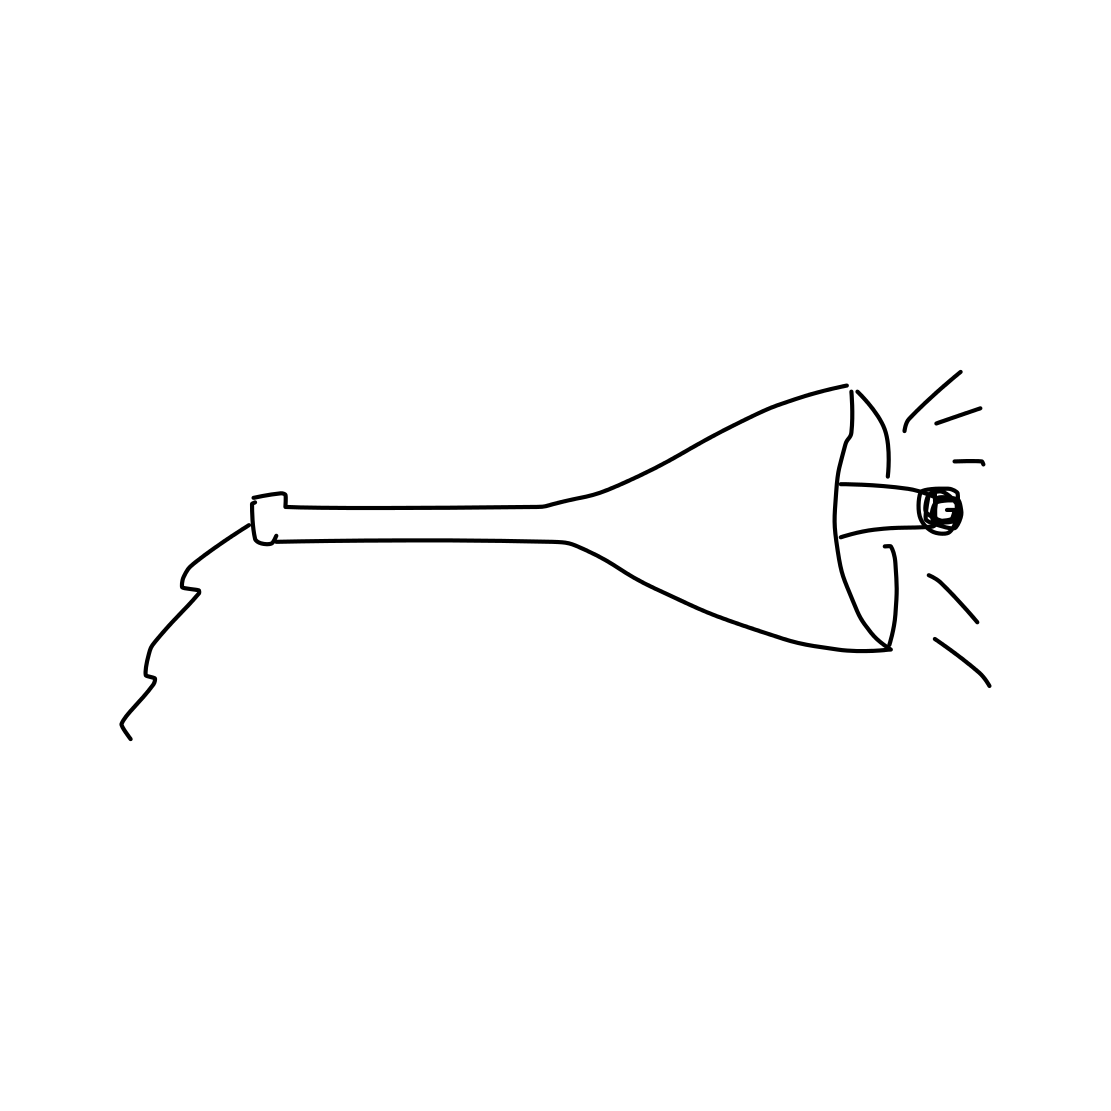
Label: loudspeaker